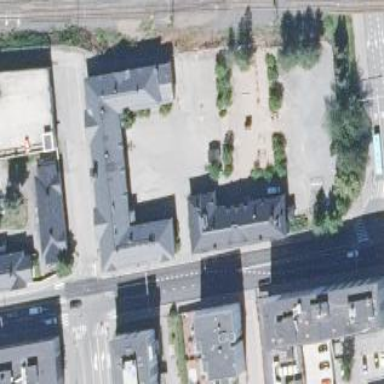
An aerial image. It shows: School.